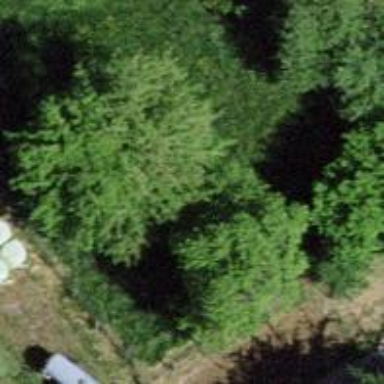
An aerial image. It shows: Single tag "natural: tree."